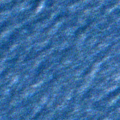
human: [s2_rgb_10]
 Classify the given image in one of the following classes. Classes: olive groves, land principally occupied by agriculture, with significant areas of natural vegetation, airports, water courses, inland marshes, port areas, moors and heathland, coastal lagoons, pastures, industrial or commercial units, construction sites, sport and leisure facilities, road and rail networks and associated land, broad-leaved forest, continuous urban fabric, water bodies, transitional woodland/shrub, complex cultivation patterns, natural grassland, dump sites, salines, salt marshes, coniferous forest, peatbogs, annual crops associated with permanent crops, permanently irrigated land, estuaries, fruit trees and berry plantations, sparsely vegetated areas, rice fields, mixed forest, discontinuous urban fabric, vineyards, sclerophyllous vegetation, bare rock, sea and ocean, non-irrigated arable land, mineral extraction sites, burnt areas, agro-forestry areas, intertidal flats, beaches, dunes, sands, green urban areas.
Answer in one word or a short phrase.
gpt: sea and ocean